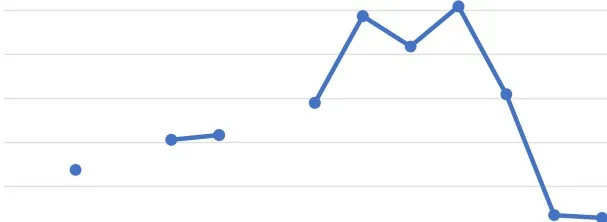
Graphical trend of kappa/lambda ratio.
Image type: chart (chart)